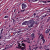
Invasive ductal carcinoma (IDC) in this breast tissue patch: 1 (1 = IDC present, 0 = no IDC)